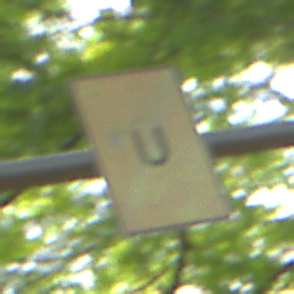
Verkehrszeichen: EndeUmleitung
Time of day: MorningAfternoon
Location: Outdoor (RoadRail)
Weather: Clear
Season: NotSpecified
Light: Natural